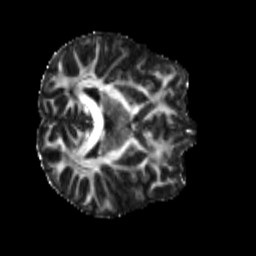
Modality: FA
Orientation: axial
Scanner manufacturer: siemens
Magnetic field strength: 3 T
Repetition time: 4 s
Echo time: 0.0594 s